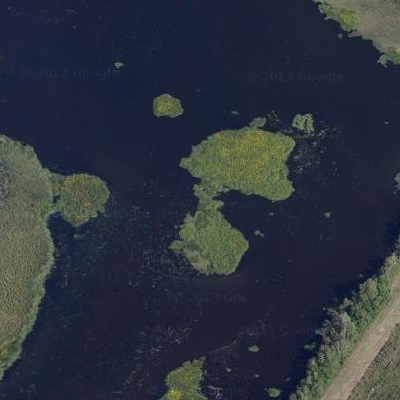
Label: RiverLake